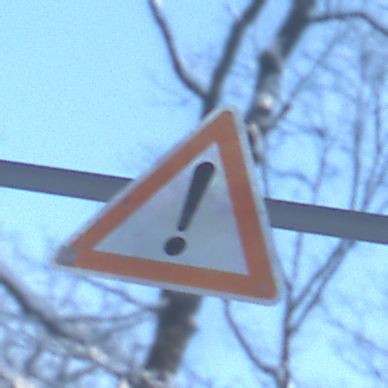
Verkehrszeichen: Gefahrenstelle
Umgebung: Outdoor, Nature
Tageszeit: MorningAfternoon
Wetter: Clear
Licht: Natural
Jahreszeit: Winter
Kontrast: LowContrast